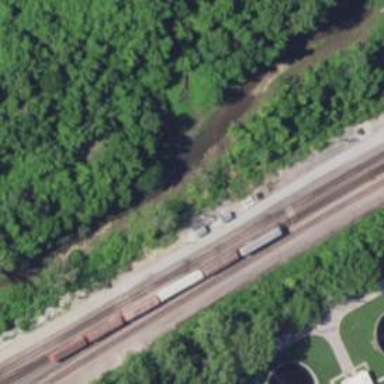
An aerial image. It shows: Junction on the railway.